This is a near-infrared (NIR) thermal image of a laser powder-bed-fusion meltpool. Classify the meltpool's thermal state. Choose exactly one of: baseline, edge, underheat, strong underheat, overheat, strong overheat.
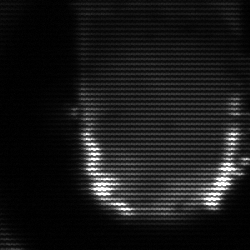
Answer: baseline